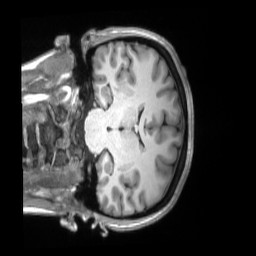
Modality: T1w
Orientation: coronal
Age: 24
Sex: female
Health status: ill
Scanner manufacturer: siemens
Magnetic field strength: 3 T
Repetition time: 2.2 s
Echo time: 0.00157 s